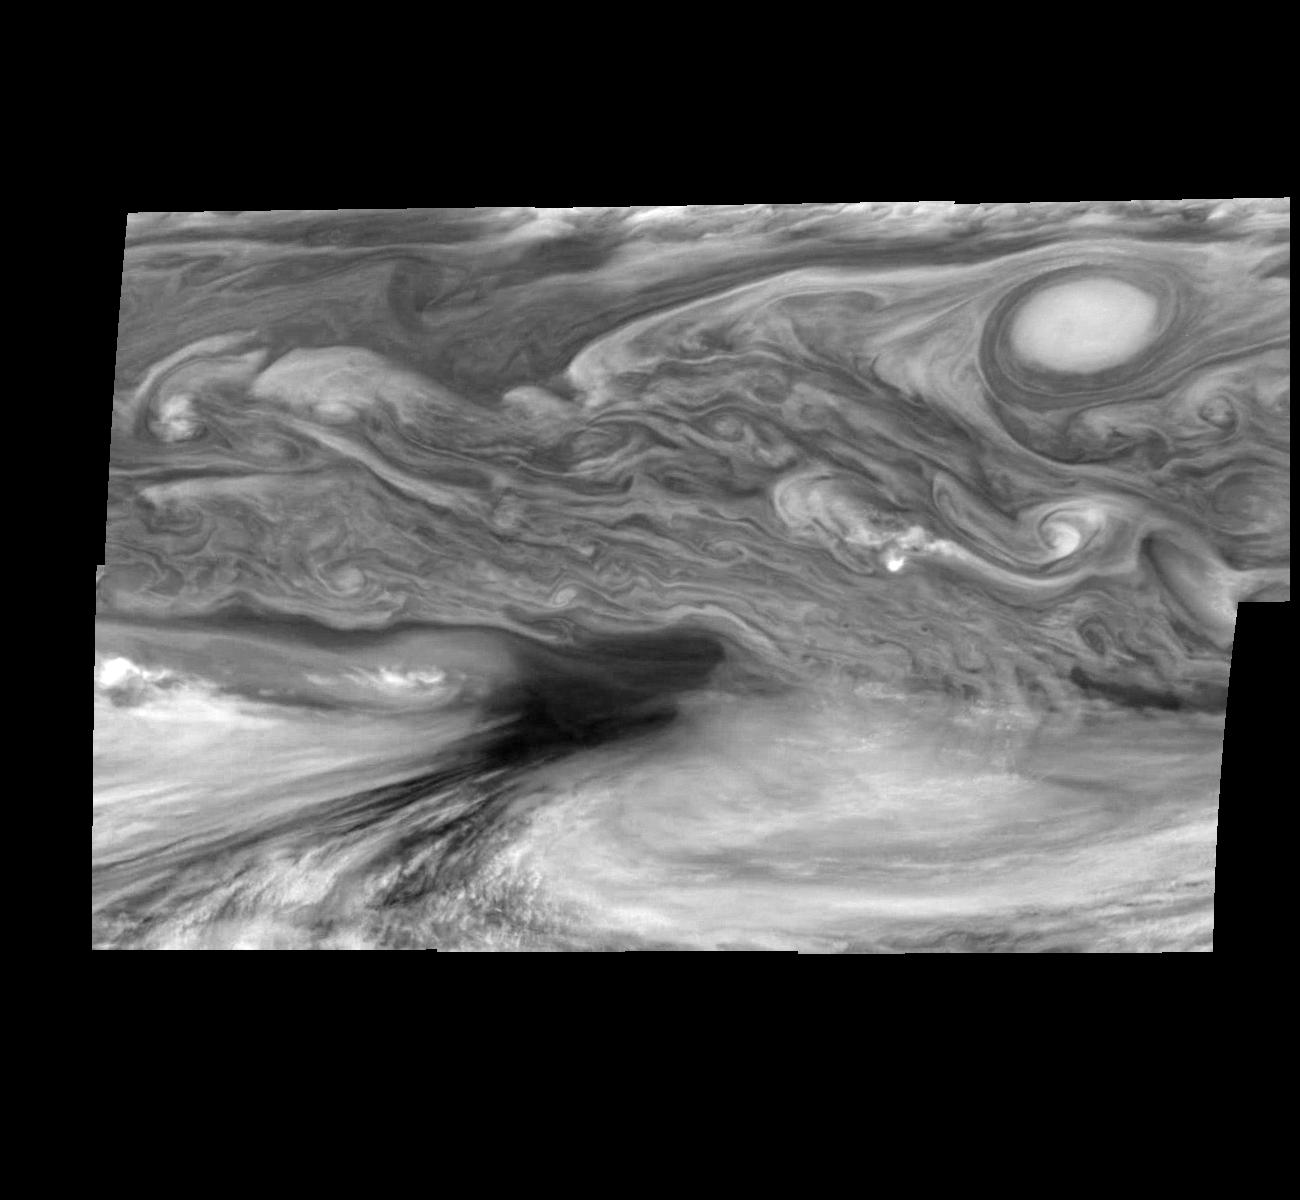
Jupiter Equatorial Region Jupiter, Galileo